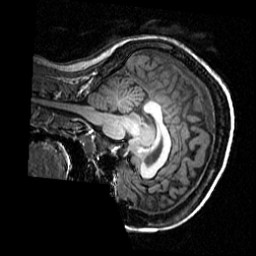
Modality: T1w
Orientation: sagittal
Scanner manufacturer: ge
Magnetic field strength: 3 T
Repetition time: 0.00904 s
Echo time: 0.00184 s